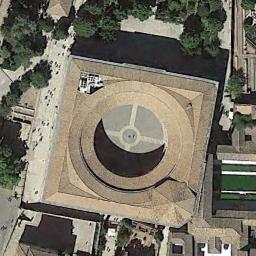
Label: palace